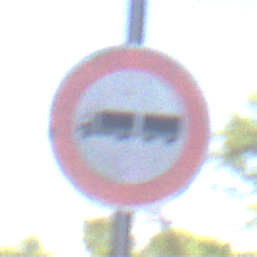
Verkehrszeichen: VerbotLastkraftwagenMitAnhaenger
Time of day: Midday
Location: Roofed (Underpass)
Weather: Clear
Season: NotSpecified
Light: Natural